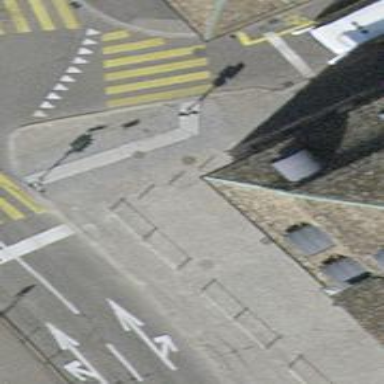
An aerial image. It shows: Bollard.